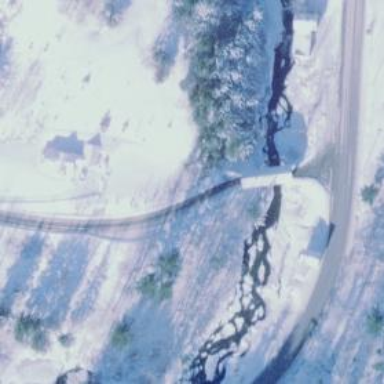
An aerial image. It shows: Covered bridge on unclassified road.